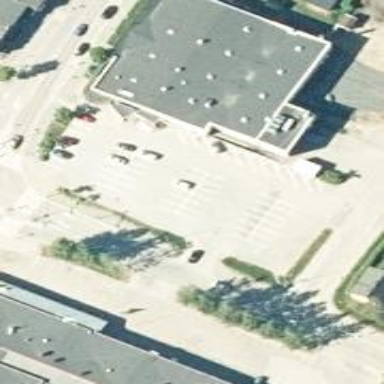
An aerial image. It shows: Supermarket building.